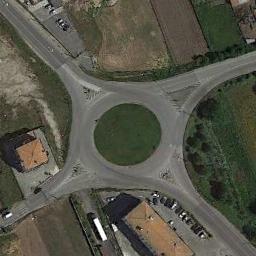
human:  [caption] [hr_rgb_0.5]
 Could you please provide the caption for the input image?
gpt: There are several buildings and some trees and a large area of ​​farmland around the roundabout of five roads, And many cars are parked in the open space beside the roundabout .

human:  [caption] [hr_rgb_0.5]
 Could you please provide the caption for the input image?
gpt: There are many cars beside the roundabout .

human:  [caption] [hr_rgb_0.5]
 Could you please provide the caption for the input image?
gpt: The roundabout is on the grass next to the farmland .

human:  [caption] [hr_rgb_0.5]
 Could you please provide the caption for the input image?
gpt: The roundabout with four exits and entrances is in the clearing and some buildings are next to the roundabout .

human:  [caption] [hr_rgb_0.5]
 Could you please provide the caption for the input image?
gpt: There are some green lawns and two brown buildings beside the roundabout .